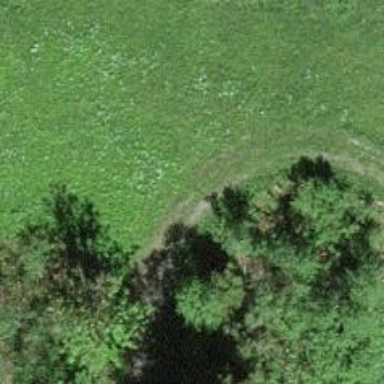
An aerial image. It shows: Grass track with Grade 4 tracktype.